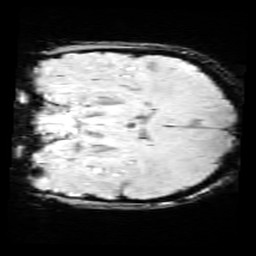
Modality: SWI
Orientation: coronal
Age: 14
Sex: female
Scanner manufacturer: siemens
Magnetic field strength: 3 T
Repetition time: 0.027 s
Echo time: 0.02 s